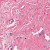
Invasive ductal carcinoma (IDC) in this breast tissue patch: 0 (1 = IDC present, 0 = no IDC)